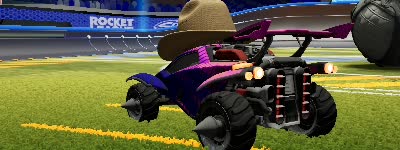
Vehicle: octane